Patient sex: F
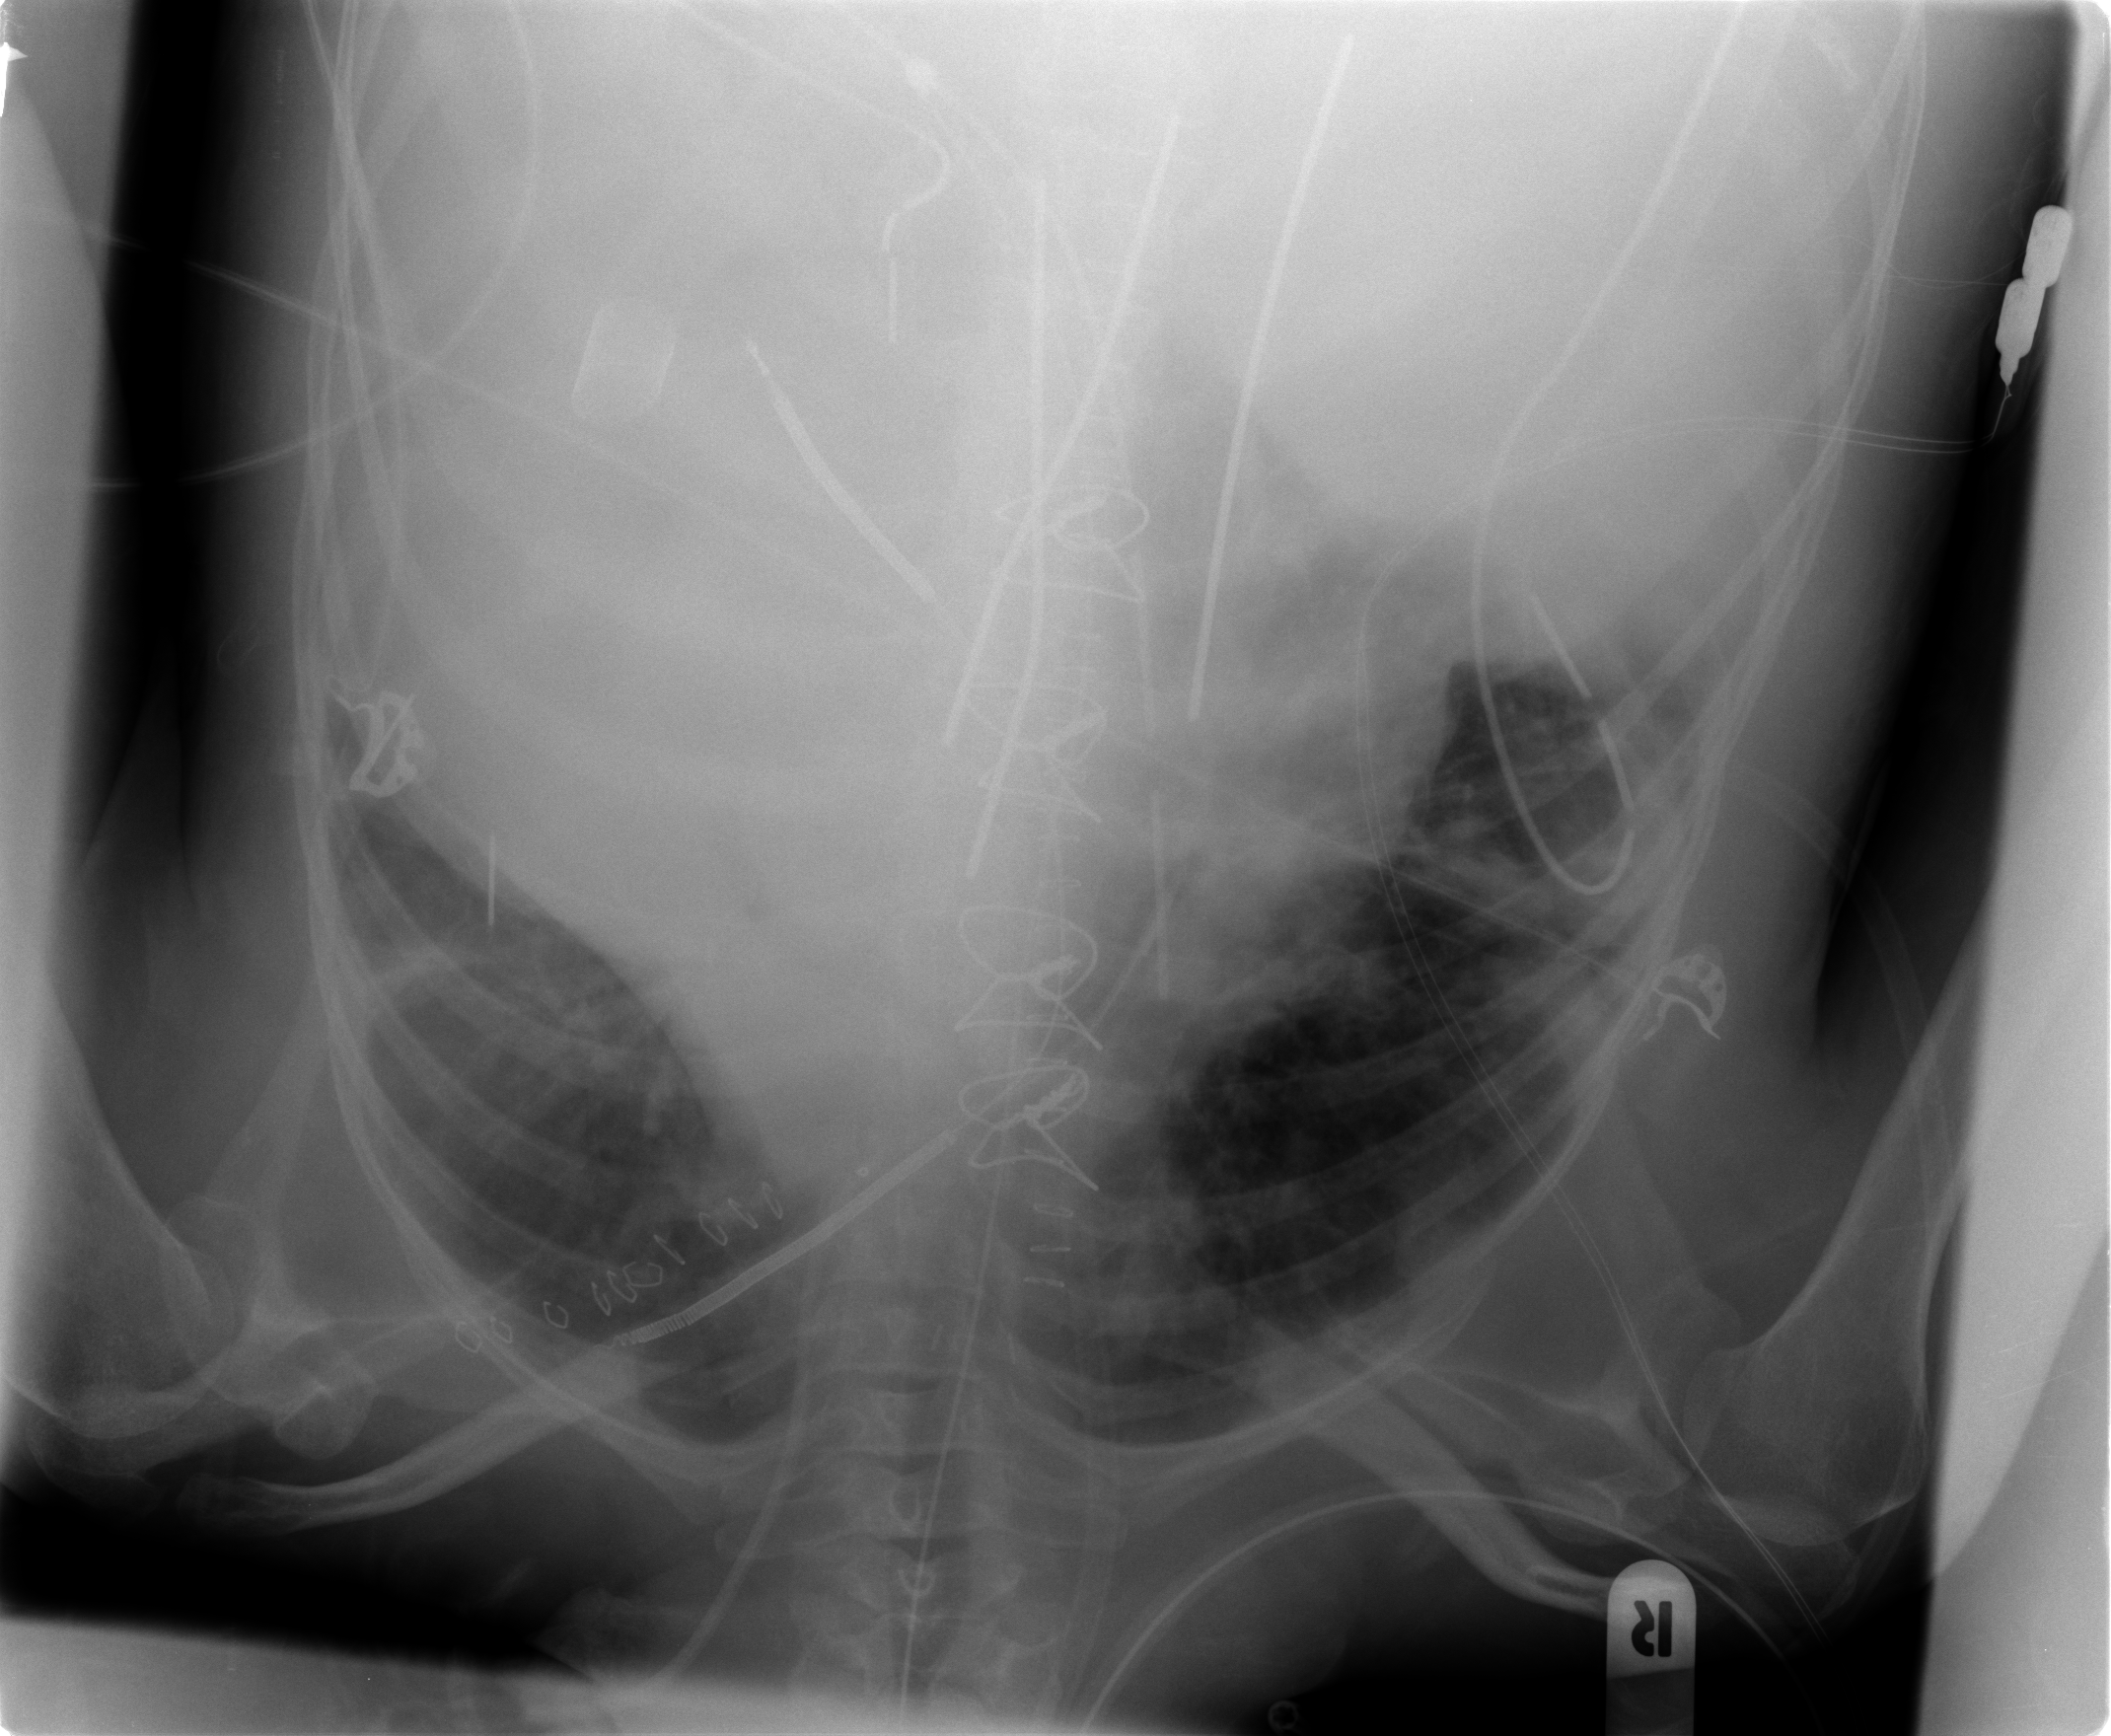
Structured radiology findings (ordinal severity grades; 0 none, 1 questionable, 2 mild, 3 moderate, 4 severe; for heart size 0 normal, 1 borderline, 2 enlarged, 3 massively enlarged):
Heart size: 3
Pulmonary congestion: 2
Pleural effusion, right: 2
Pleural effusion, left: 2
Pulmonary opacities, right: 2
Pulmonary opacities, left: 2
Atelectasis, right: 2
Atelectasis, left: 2